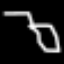
Label: octagon